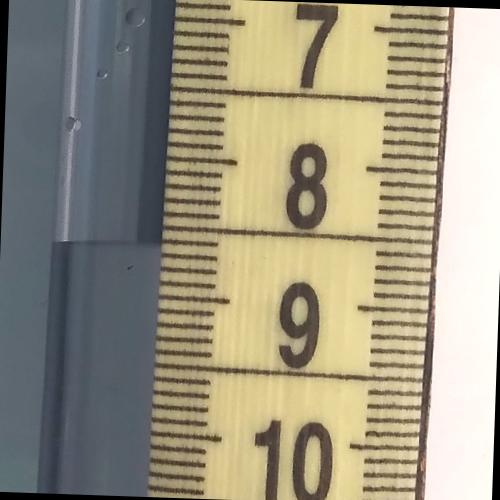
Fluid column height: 8.6 cm